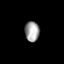
Tissue: prostate
Cell type: Fibroblasts
Senescence score: 0.7767
Nuclear area (px): 288
Mean DAPI intensity: 159.885